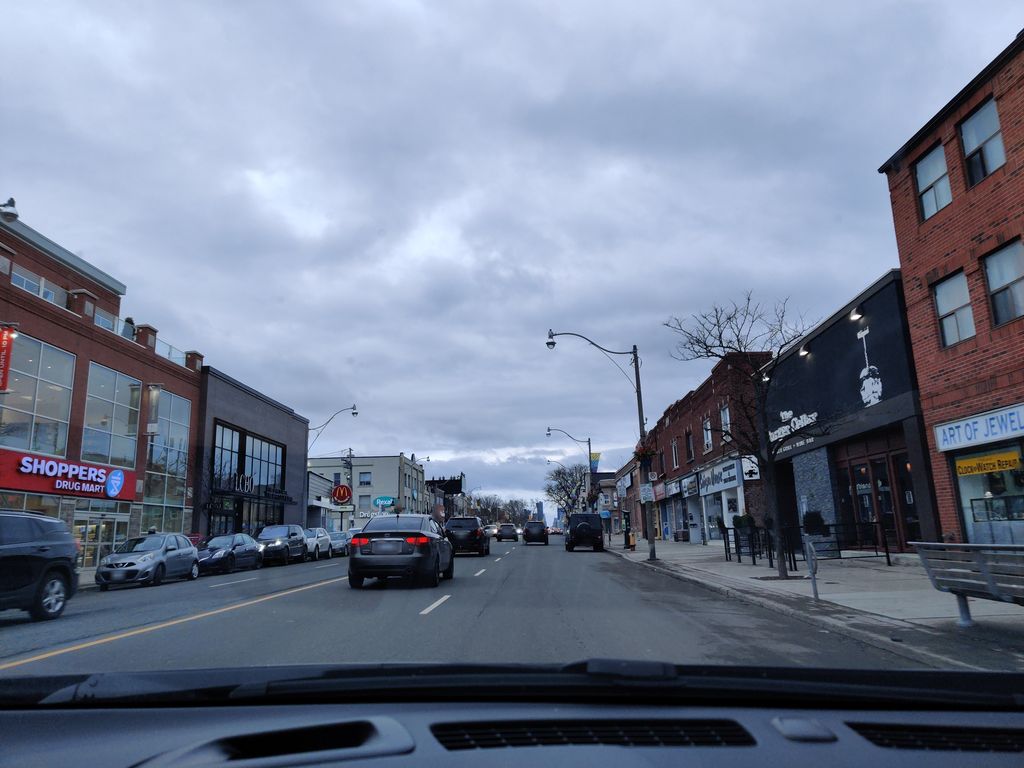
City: toronto